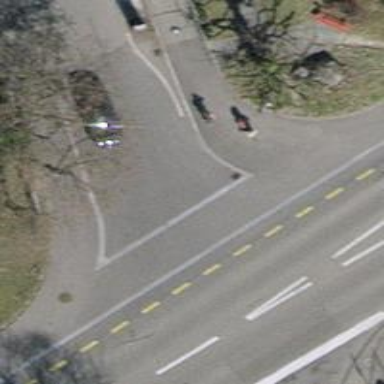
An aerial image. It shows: Residential road with asphalt surface. Both sides of the road have parallel parking lanes.